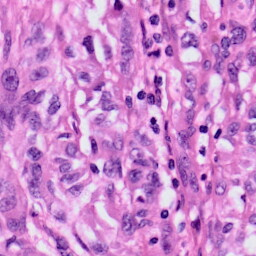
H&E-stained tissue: Skin